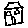
Label: house